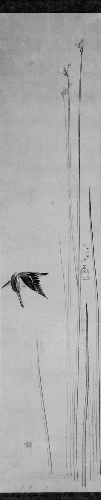
Artist: Katsushika Hokusai
Artist bio: Japanese, Tokyo (Edo) 1760–1849 Tokyo (Edo)
Date: 19th century
Object type: Hanging scroll
Classification: Paintings
Medium: Hanging scroll; ink and color on paper
Culture: Japan
Period: Edo period (1615–1868)
Dimensions: Image: 44 5/16 × 9 3/16 in. (112.5 × 23.4 cm)
Overall with mounting: 80 9/16 × 10 11/16 in. (204.7 × 27.2 cm)
Overall with knobs: 80 9/16 × 12 1/2 in. (204.7 × 31.8 cm)
Department: Asian Art
Credit line: The Howard Mansfield Collection, Purchase, Rogers Fund, 1936
Accession year: 1936
Repository: Metropolitan Museum of Art, New York, NY
Tags: Birds